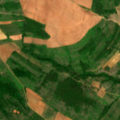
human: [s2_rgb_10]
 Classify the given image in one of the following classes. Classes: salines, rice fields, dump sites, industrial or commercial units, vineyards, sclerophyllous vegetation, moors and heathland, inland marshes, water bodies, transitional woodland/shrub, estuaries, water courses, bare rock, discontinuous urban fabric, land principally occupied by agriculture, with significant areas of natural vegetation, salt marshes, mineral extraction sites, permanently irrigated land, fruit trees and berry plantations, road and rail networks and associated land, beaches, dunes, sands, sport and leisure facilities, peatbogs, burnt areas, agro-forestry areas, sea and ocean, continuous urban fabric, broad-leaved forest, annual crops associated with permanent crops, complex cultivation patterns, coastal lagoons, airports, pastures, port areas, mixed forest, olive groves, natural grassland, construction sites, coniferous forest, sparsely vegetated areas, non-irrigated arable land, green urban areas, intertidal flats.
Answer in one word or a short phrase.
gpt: non-irrigated arable land, land principally occupied by agriculture, with significant areas of natural vegetation, broad-leaved forest